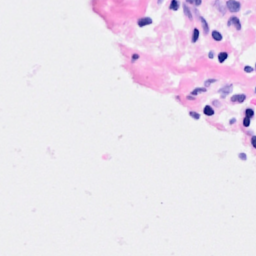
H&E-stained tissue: Breast